Question: I have a set of Eclipse plugins:

that I'd like to build using maven.
since there is no one single entry point, how do I use maven to organise the building?
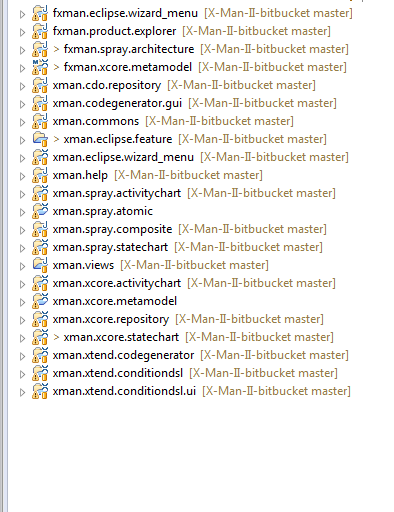
Answer: you should create a project that have all modules( your projects ) and then build this project that actually will build all of your plugins.
For more info please refer to <URL> and
<URL>